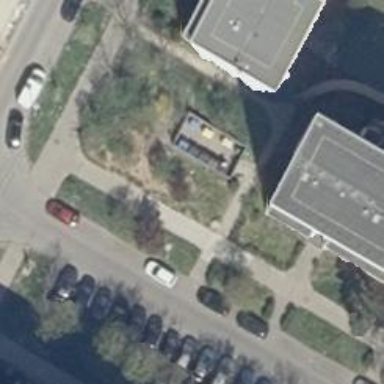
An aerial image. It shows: Concrete sidewalk that functions as footway.